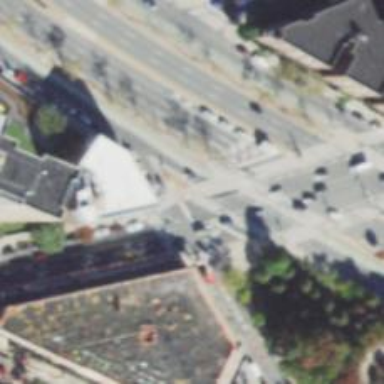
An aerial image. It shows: Footway that serves as traffic island.